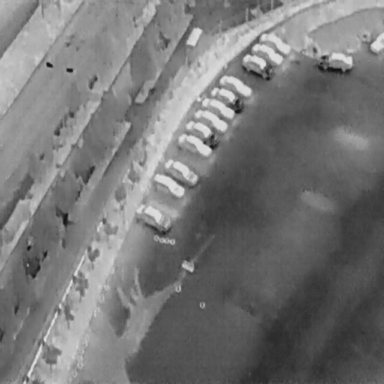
There are 14 Cars in the infrared image.